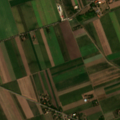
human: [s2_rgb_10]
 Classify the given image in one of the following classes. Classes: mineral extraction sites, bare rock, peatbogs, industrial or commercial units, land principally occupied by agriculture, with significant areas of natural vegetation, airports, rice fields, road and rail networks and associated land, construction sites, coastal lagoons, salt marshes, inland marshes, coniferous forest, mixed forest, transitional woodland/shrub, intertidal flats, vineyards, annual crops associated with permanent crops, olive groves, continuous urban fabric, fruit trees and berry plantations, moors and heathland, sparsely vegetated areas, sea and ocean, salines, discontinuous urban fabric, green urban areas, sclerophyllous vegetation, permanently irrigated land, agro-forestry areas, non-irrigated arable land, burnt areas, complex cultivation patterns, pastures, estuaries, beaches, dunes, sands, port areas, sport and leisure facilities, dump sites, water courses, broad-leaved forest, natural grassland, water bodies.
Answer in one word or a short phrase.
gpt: discontinuous urban fabric, non-irrigated arable land, land principally occupied by agriculture, with significant areas of natural vegetation